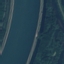
Land use / land cover class: River